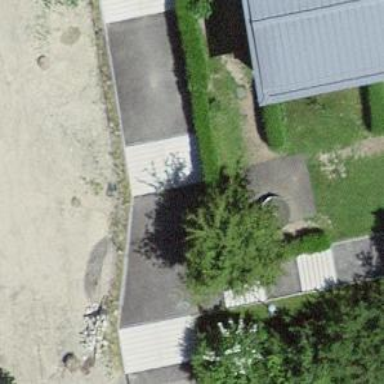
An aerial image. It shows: Set of steps on the road.